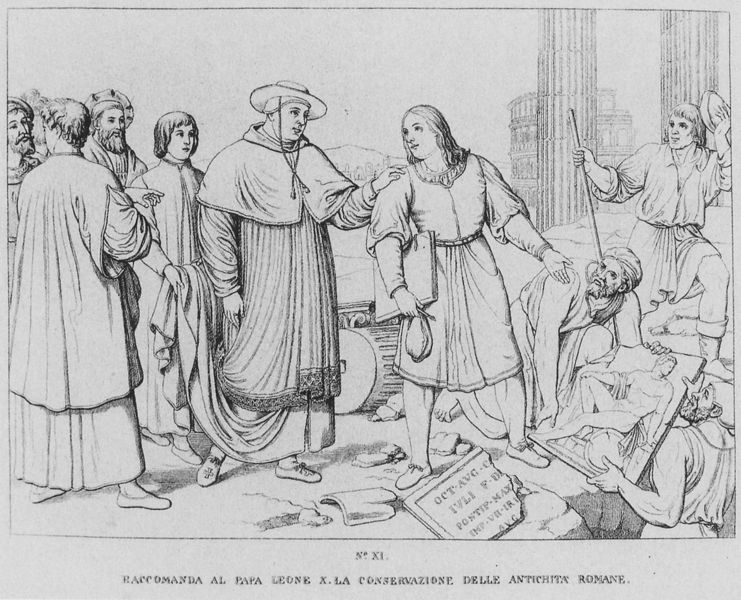
Titel: Vita di Raffaele da Urbino disegnata ed incisa da Giovanni Riepenhausen in XII Tavole, Roma 1833
Künstler: Johannes Riepenhausen
Schlagwörter: mann, hut, männer, skizze, säulen, zeichnung, mütze, steine, tragen, bild, gehen, gewand, haare, stock, stab, grafik, französisch, papst, tafel, inschrift, junge, stola, ruine, knabe, philosoph, buch, kreuz, bub, geld, druck, stich, künstler, text, bleistift, beutel, juge, rom, kaputt, nimbus, heben, priester, heiliger, mönche, weise, helfen, doktor, georg, bauen, tonne, gruss, schrifttafel, baumeister, delle, philosophen, romane, dührer, bezahlung